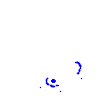
Particle: proton